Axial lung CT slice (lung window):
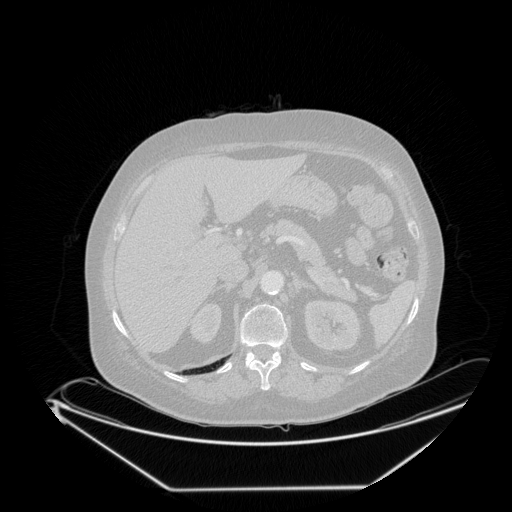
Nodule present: no